Field crop: maize
Growth stage: 2
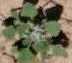
Species: chenopodium